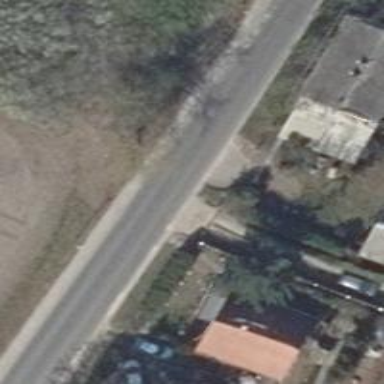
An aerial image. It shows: Residential road with asphalt surface and sidewalk on the left.